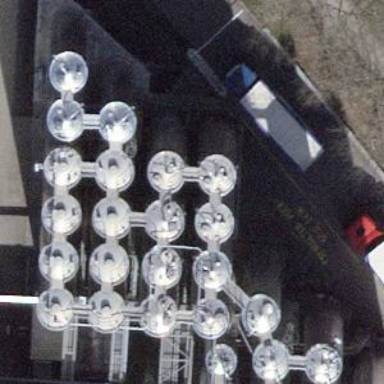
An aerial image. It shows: Storage tank that is man-made.